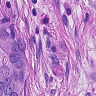
Metastatic tissue present: yes